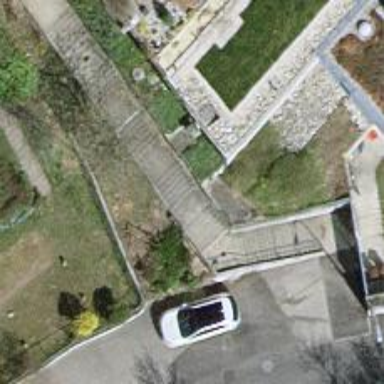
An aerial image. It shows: Set of steps on the road.